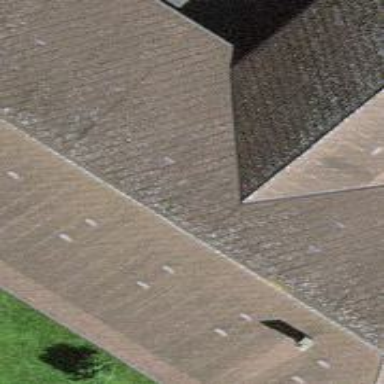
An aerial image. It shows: Farm building.